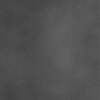
Label: dusty